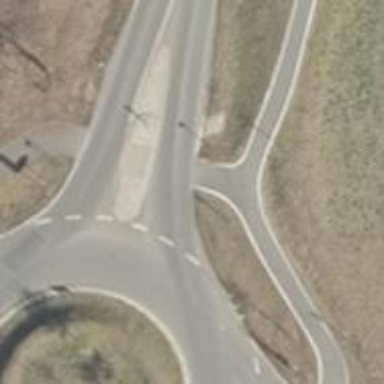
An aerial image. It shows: Asphalt footway with unmarked crossing and visible markings.